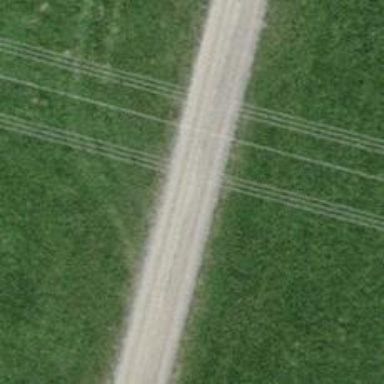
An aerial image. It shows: Track with compacted grade 2 surface.